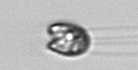
Label: flagellate_morphotype1